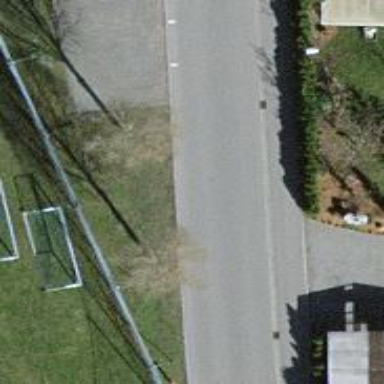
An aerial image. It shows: Wire fence is in place.